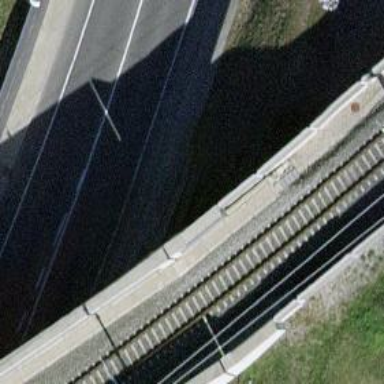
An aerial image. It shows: Noise barrier wall.